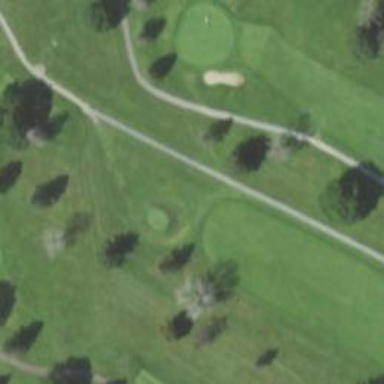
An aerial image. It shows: Golf tee.